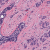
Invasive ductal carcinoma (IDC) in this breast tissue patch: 1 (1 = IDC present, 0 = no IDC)